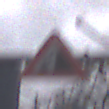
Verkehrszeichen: SteinschlagRechts
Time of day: MorningAfternoon
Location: Outdoor (Urban)
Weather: Overcast
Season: NotSpecified
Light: Natural